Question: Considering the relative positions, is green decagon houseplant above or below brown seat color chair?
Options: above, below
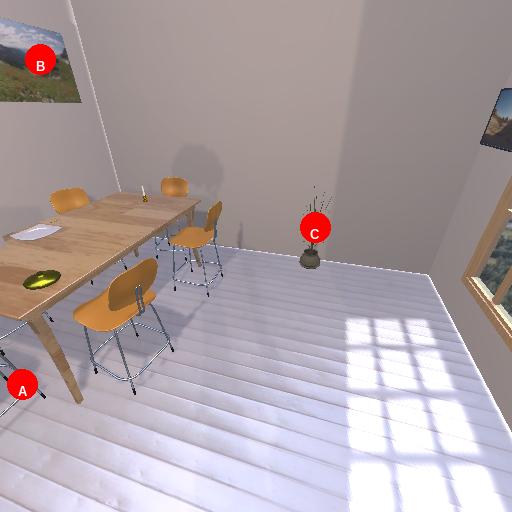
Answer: above